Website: bh-photo
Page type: address-validator
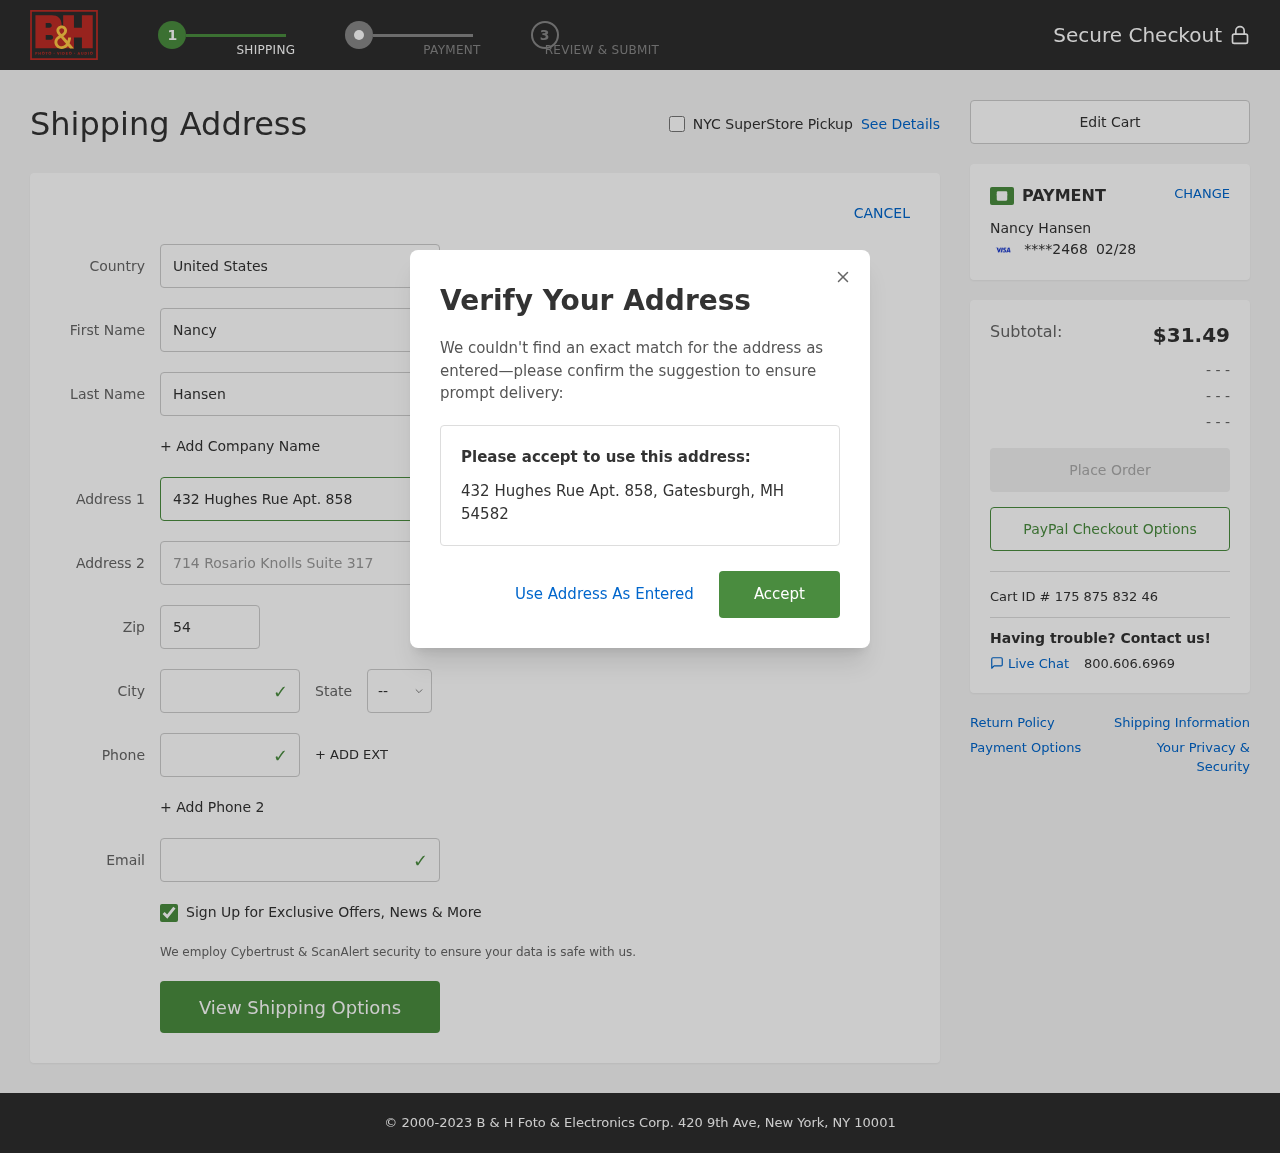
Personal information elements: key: PII_CARD_EXPIRY
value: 02/28
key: PII_CARD_LAST4
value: ****2468
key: PII_CITY
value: Gatesburgh
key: PII_COUNTRY
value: United States
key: PII_EMAIL
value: nhansen@hotmail.com
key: PII_FIRSTNAME
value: Nancy
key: PII_FULLNAME
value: Nancy Hansen
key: PII_LASTNAME
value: Hansen
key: PII_PHONE
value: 5705213396
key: PII_POSTCODE
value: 54582
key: PII_STATE_ABBR
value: MH
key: PII_STREET
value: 432 Hughes Rue Apt. 858
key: PII_STREET2
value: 714 Rosario Knolls Suite 317
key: PII_CITY_STATE_ZIP
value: Gatesburgh, MH 54582
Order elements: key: ORDER_SUBTOTAL
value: $31.49
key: ORDER_ID
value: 175 875 832 46